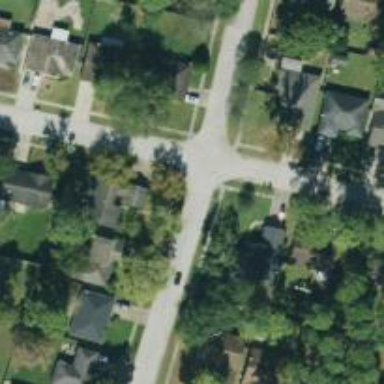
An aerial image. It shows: Unmarked road crossing.